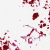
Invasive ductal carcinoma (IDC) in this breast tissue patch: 0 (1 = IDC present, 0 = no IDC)